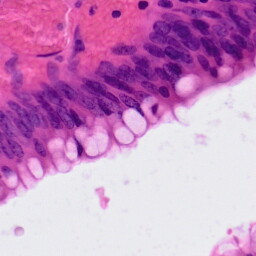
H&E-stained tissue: Colon